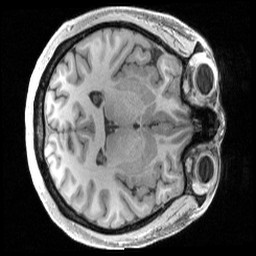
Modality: T1w
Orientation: axial
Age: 24
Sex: female
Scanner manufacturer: siemens
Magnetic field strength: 3 T
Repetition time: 2.4 s
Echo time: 0.00231 s